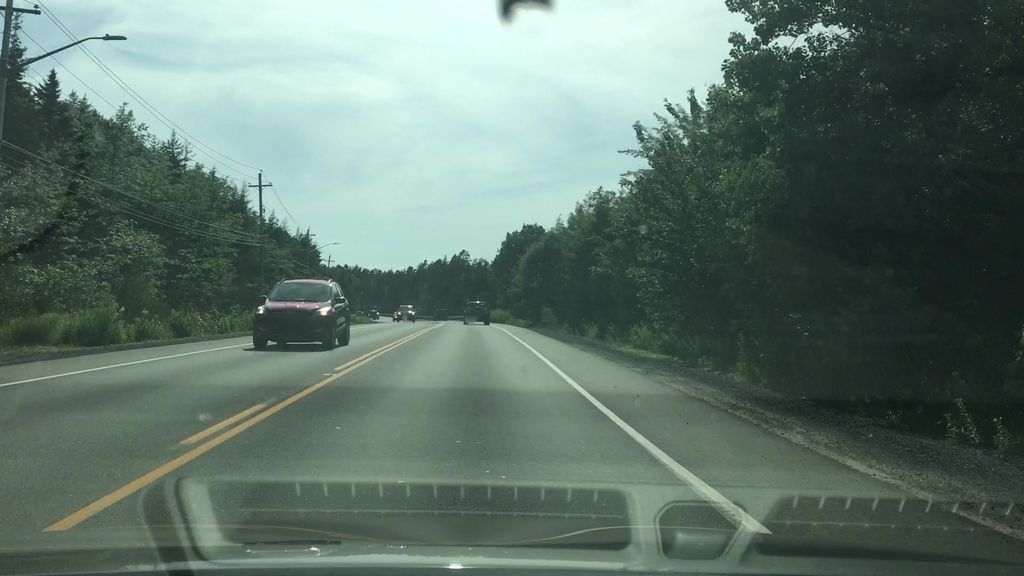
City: halifax